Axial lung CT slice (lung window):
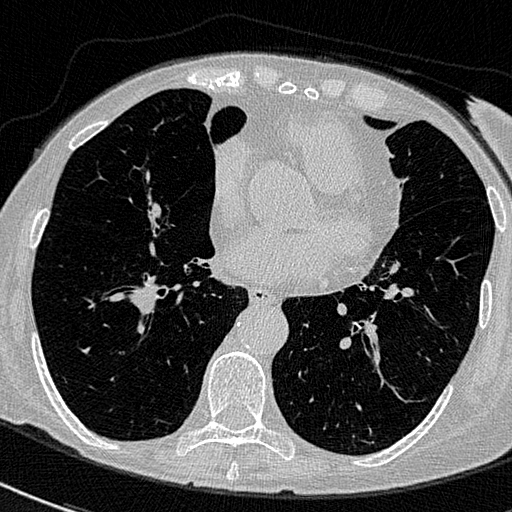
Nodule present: no